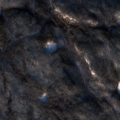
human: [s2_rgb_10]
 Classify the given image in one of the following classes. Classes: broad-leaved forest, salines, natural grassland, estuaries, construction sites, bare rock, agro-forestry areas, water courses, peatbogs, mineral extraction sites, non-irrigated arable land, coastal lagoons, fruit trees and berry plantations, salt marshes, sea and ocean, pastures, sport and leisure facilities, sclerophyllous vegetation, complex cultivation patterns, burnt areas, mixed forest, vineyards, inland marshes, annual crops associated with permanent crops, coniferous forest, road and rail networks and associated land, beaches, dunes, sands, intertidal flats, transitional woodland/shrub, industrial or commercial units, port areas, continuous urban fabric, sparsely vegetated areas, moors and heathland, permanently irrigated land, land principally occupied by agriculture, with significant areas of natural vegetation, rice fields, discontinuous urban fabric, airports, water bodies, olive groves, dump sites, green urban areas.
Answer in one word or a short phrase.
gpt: coniferous forest, mixed forest